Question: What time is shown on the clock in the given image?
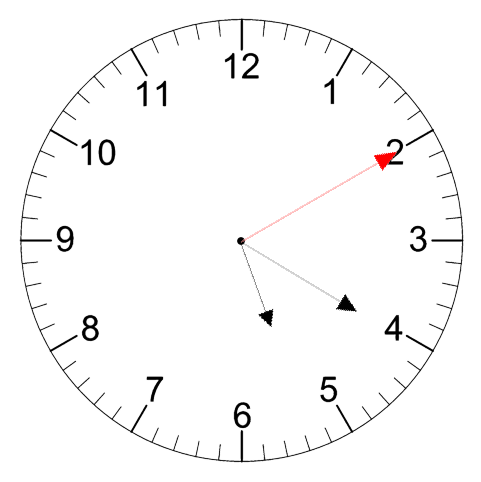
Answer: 05:20:10